Interaction volume radius: 10 \u00c5
Interaction volume height: 10 \u00c5
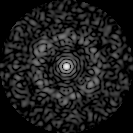
Disorder parameter: 0.7803